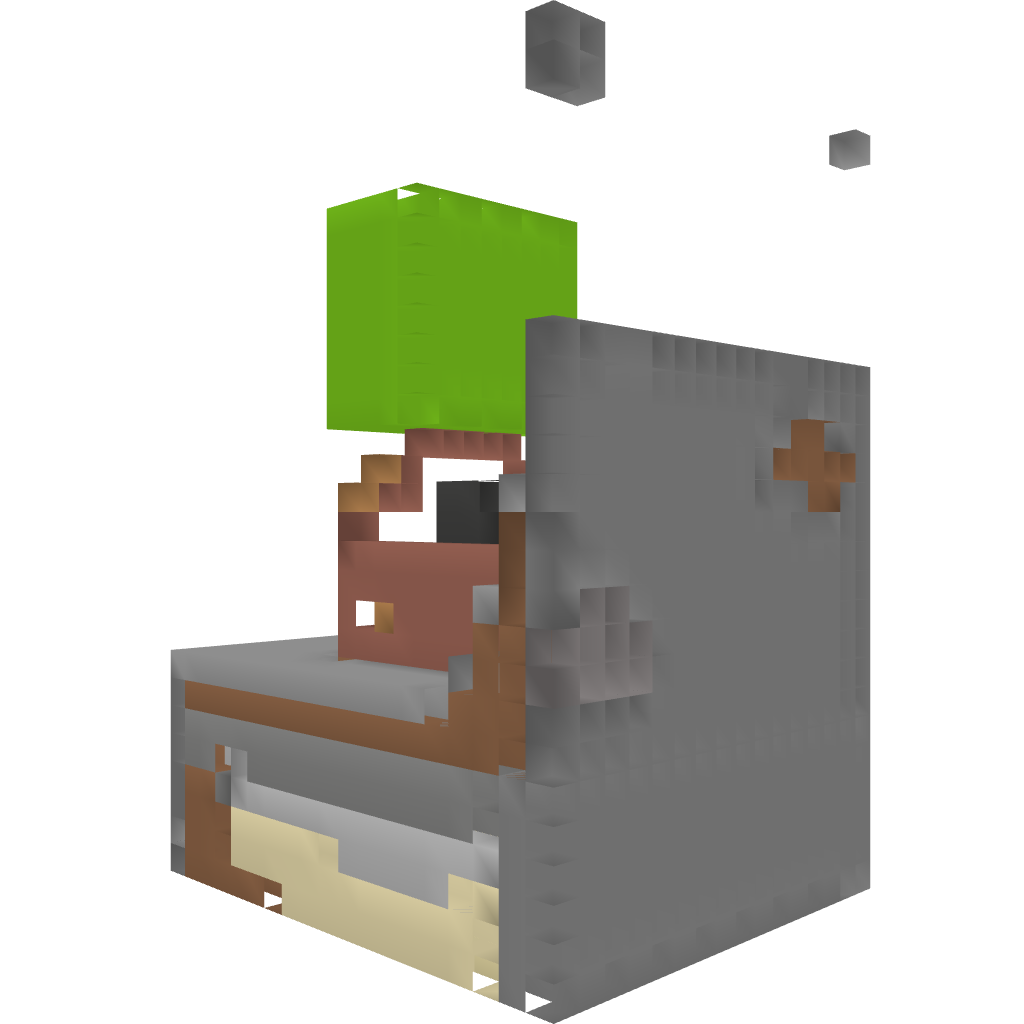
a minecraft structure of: Dunk A creeper Carnival Game